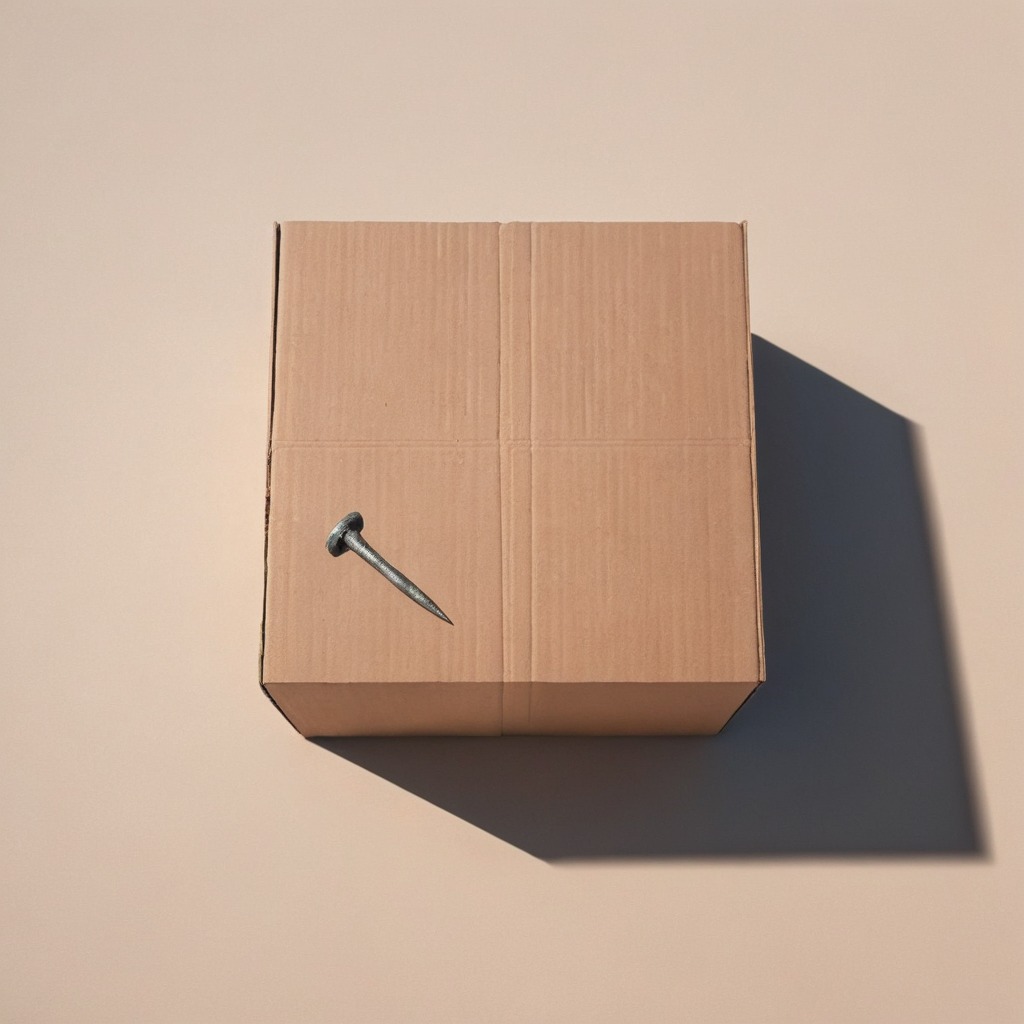
A nail is lying on the cardboard surface.